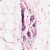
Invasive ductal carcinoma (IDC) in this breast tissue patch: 0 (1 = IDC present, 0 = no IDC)